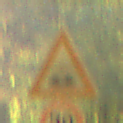
Verkehrszeichen: UnebeneFahrbahn
Zusatzzeichen unten: Geschwindigkeit70
Umgebung: Outdoor, Nature
Tageszeit: SunriseSunset
Wetter: PartlyCloudy
Licht: Natural
Jahreszeit: NotSpecified
Kontrast: HighContrast